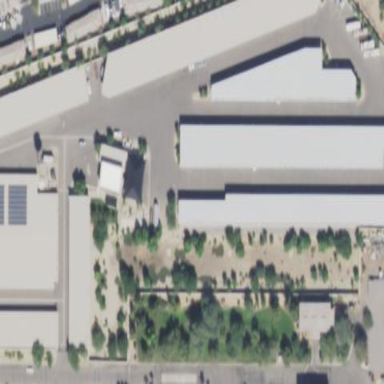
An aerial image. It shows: Storage rental shop.